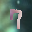
Label: 7